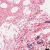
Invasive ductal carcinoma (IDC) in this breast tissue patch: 0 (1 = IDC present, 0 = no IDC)